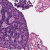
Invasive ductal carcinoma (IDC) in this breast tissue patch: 0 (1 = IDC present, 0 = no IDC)